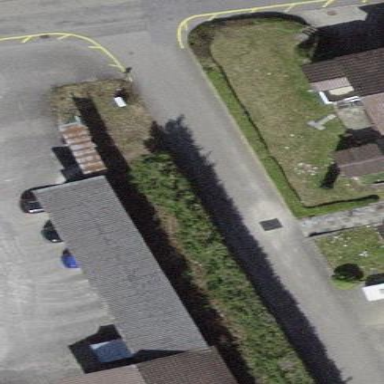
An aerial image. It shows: View of roof of building.